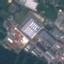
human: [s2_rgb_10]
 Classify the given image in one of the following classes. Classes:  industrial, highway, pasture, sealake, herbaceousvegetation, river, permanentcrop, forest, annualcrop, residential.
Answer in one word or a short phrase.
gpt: Industrial